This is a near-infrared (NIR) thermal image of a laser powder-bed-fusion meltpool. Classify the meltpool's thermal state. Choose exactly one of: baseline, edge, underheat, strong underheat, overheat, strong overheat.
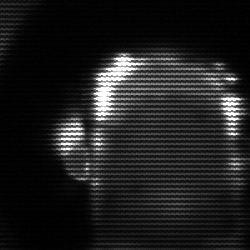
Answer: baseline